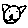
Label: cat